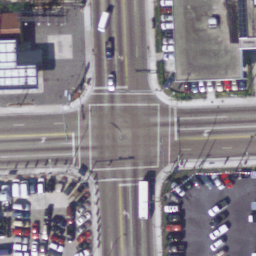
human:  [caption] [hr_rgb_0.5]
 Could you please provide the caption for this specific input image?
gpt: An intersection with two roads vertical to each other .

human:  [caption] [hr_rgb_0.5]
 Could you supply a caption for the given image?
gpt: An intersection with a few cars on the road .

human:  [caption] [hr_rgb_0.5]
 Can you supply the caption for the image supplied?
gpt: An intersection with many cars parked at the corner .

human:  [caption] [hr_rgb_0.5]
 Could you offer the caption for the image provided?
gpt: An intersection with lots of cars parked at the corners .

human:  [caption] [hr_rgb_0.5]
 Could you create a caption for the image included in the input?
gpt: An intersection with two roads vertical to each other .